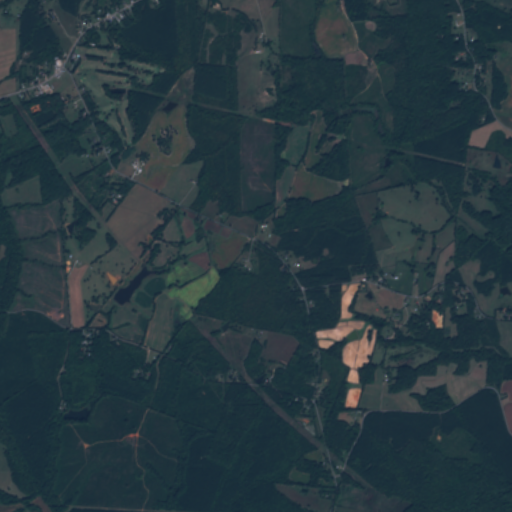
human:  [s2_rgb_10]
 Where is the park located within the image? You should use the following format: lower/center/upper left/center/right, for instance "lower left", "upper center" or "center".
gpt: The park is located in the upper left of the image.
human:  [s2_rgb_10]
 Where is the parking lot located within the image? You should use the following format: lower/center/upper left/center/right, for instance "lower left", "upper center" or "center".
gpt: The parking lot is located in the upper left of the image.
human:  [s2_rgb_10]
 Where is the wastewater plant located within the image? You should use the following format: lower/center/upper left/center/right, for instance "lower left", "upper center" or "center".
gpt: The wastewater plant is located in the upper left of the image.
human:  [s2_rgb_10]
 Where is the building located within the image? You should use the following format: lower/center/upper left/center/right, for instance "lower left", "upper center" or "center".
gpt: There is no building in the image.